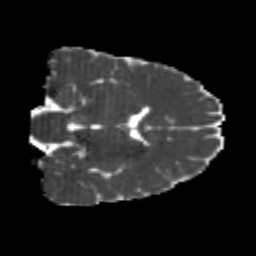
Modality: MD
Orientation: coronal
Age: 20
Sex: male
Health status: healthy
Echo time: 0.074 s